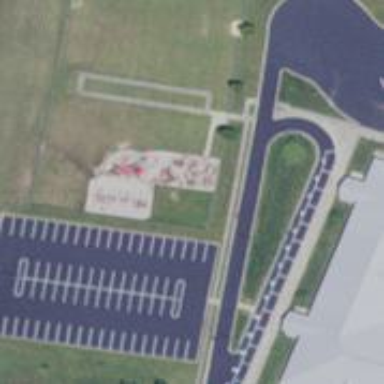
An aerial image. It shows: Parking area with surface.